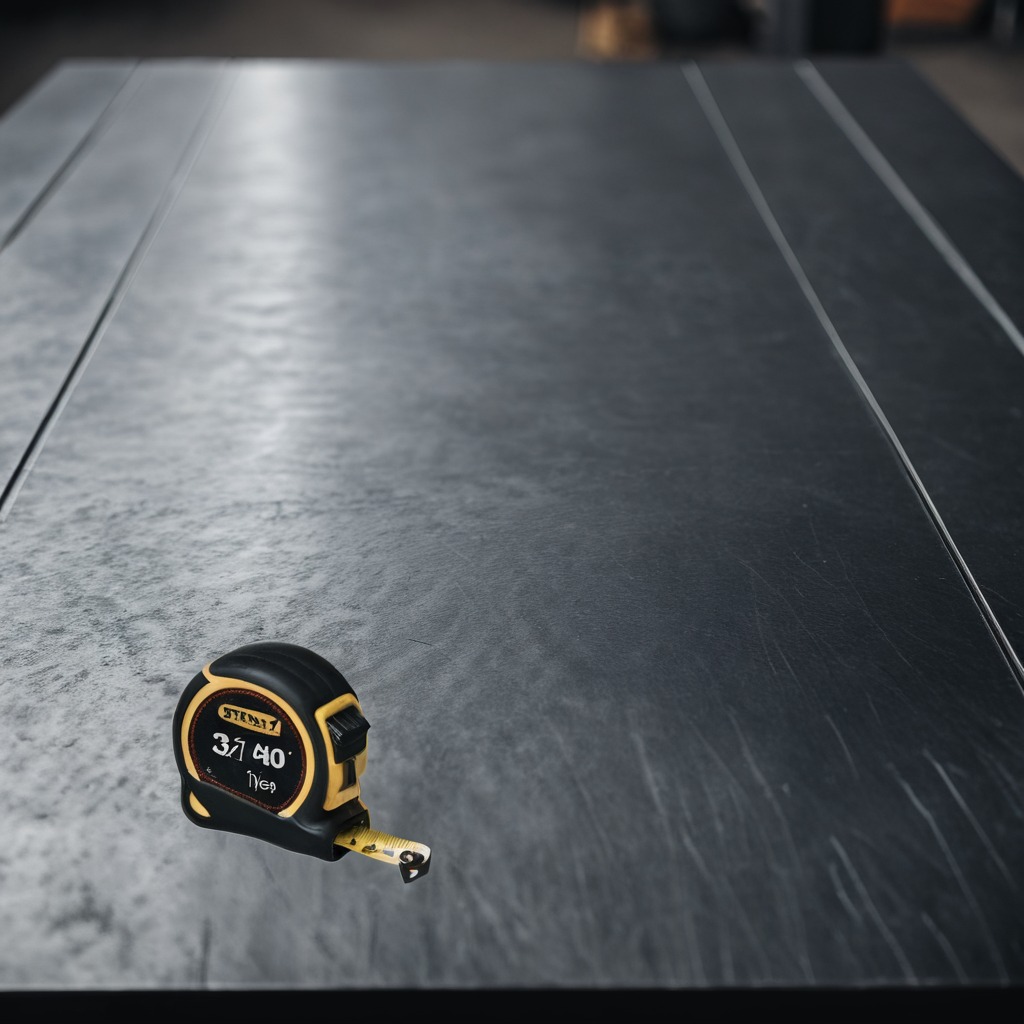
A measuring tape is lying on the cold steel table in a mining workshop.